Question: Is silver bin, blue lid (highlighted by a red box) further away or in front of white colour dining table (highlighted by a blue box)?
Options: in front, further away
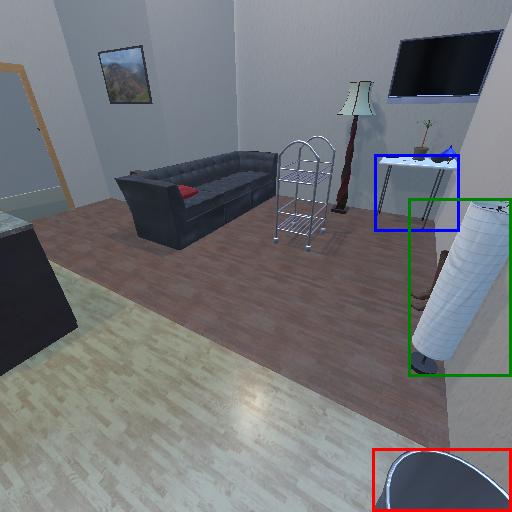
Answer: in front